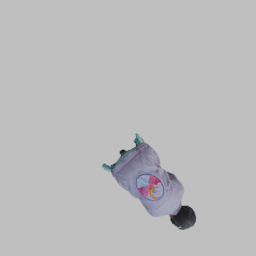
Label: people